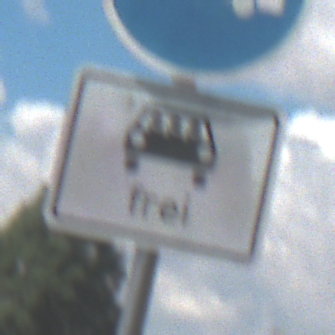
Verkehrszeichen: MehrfachbesetzePersonenkraftwagenFrei
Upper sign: Busssonderstreifen
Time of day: Midday
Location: Outdoor (Nature)
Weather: PartlyCloudy
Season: Autumn
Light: Natural